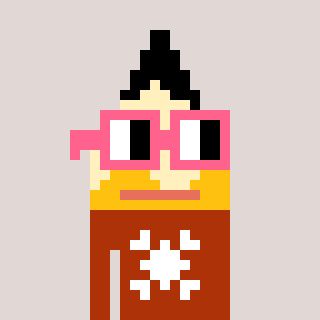
a pixel art character with square pink glasses, a pencil-shaped head and a hotbrown-colored body on a warm background